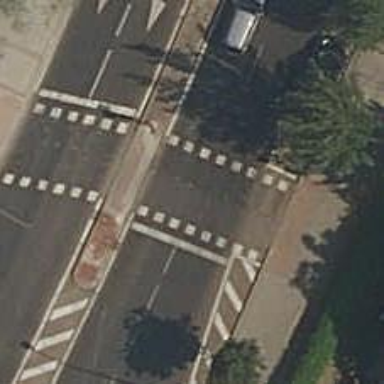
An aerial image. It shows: Road with traffic signals at the crossing.